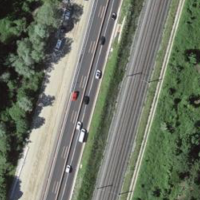
EUNIS habitat code: 57
Species observed at this site:
Geum rivale